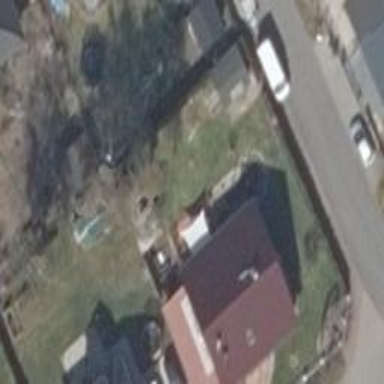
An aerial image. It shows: House with gabled roof that runs across the building.